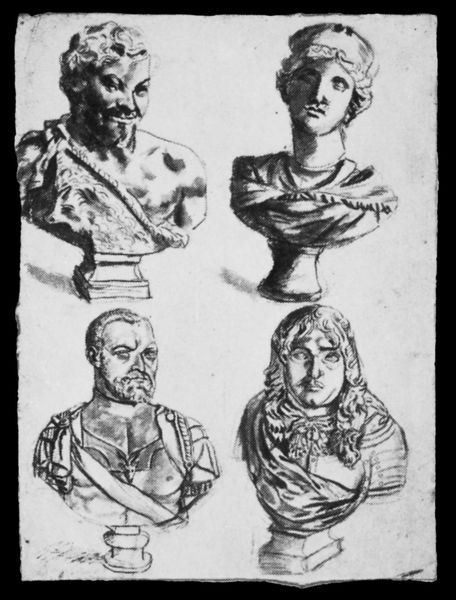
Titel: “Icones”, Skulpturenkatalog der Brüder Reynst
Institution: Amsterdam, Rijksprentenkabinett
Schlagwörter: kopf, mann, frauen, frau, haar, köpfe, männer, nase, schwarz, skizze, weiss, zeichnung, blick, bart, schnurrbart, kragen, sockel, stein, gelehrte, portrait, porträt, haare, lange haare, adel, blatt, locken, schulter, schärpe, papier, studie, büste, plastik, kinnbart, oberkörper, vier, stolz, antike, philosoph, kohle, militär, herrscher, rüstung, studien, skulpturen, statuen, toga, general, ehre, feldherr, büsten, skizzen, helden, epochen, römisch, graphit, ruhm, griechische, kopfstudien, descartes